Question: Working on an existing webapp (PHP/MySQL) I came to this point:
I have 2 tables storing names and types id. The relation between them being N<---->N I have another table in between. (see picture)

I have a last table called "category" which is unpictured. What I have to do is:
duplicate contracts and customers having id_category=1 to contracts and customers with same values, having id_category=3. As well as .
So far I've managed to duplicate all contracts and customers apart, using:
'''
INSERT INTO contract (t_name, id_category) SELECT t_name,'3' WHERE id_category=2
INSERT INTO customer (t_name, id_category) SELECT t_name,'3' WHERE id_category=2
'''
(The "id" field being Auto-Incremented, it goes fine).
But about copying the relations, I can't figure out to take the problem.
- - -
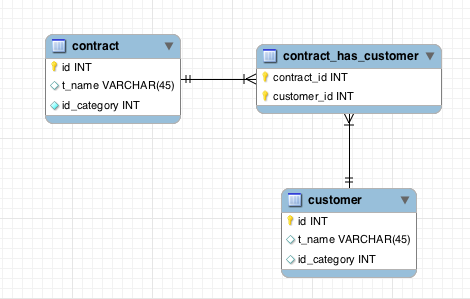
Answer: You say you can't change the table structure. If you could, I would likely recommend against the denormalization (duplication of rows) of these tables depending upon what you are doing.
I'm also a bit confused because you say you have to duplicate the rows and relations with 'id_category = 1' to 'id_category = 3', but then your sample queries have 'id_category = 2'.
This answer should apply regardless, though. I would use PHP and PDO.
'''
$pdo = new PDO('mysql:host=?', $user, $passwd);
$stmtCustomers = $pdo->prepare("INSERT INTO customer (t_name, id_category)
VALUES (t_name, ?) WHERE id_category = ?");
$stmtContracts = $pdo->prepare("INSERT INTO contract (t_name, id_category)
VALUES (t_name, ?) WHERE id_category = ?");
$stmtRelation = $pdo->prepare("INSERT INTO customer_has_contract VALUES (?, ?)");
//Perform in a loop if needed
$pdo->beginTransaction();
$stmtCustomers->execute($target_cat_id, $origin_cat_id);
$cus_id = $pdo->lastInsertId();
$stmtContracts->execute($target_cat_id, $origin_cat_id);
$con_id = $pdo->lastInsertId();
$stmtRelation->execute($con_id, $cus_id);
$pdo->commit();
'''